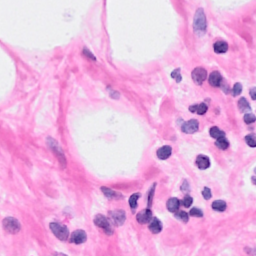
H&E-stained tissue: Breast